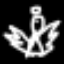
Label: angel